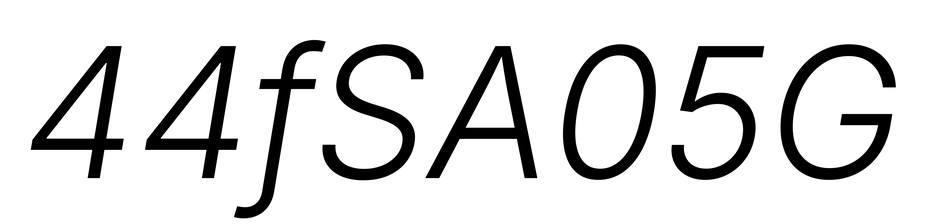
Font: Inter-Italic_Light_Italic